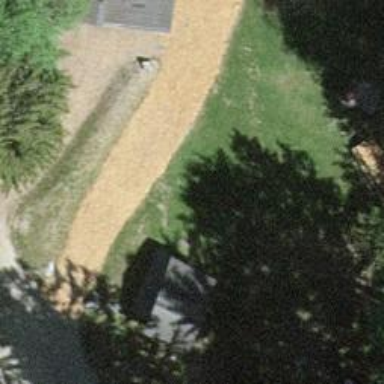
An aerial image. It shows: Picnic site for tourists.